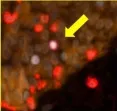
Multiplex fluorescence immunohistochemistry. Evaluation of immune cells before and after neoadjuvant therapy for upper urinary tract urothelial carcinoma. (D) Evaluation of each immune cell's density before and after pembrolizumab therapy in the biopsy and resected specimens.
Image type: pathology (immunostaining)